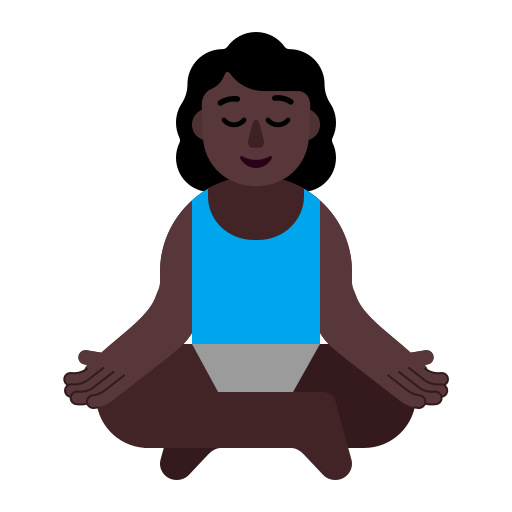
woman in lotus position flat dark